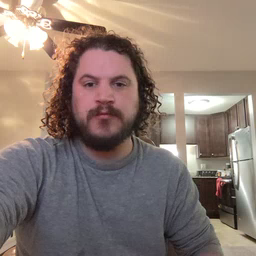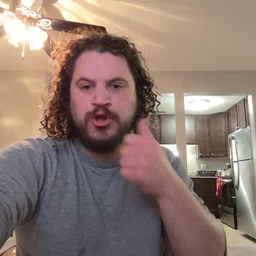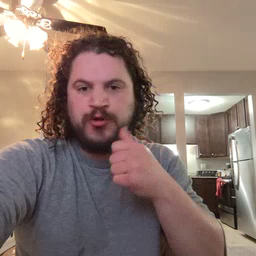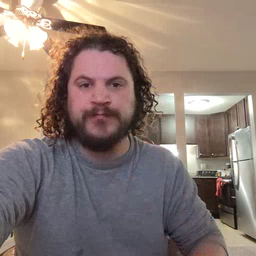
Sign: girl